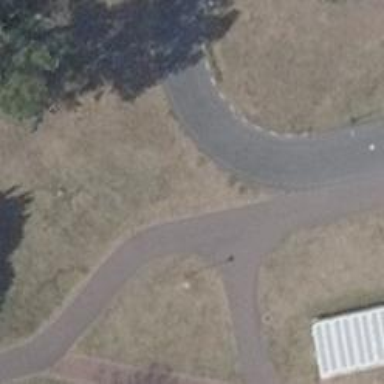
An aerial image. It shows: Parking area covered with grass.